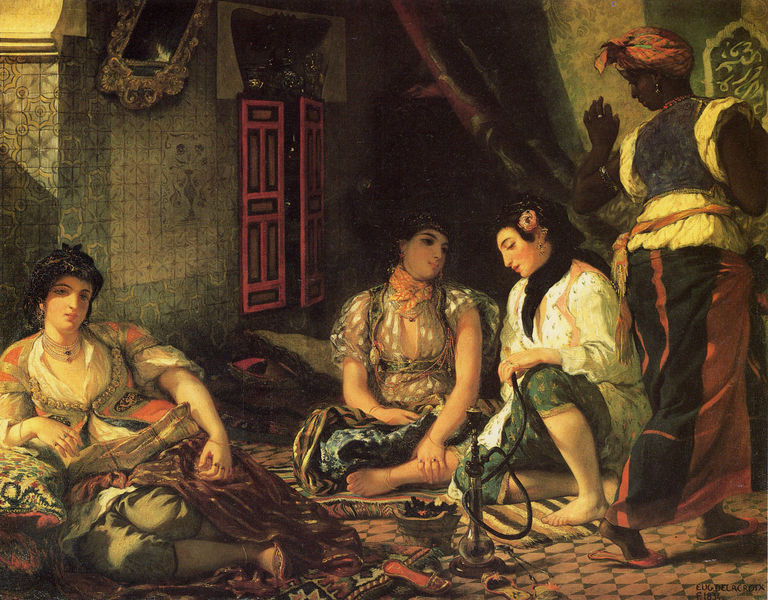
Titel: Frauen von Algier in ihrem Gemach
Künstler: Eugène Delacroix
Standort: Paris
Institution: Musée du Louvre
Schlagwörter: blau, dunkel, gemälde, gruppe, mann, schatten, weiß, frauen, gelb, grün, menschen, mädchen, sitzen, blume, blumen, bunt, fenster, frau, hintergrund, kleid, kleider, köpfe, licht, orange, raum, rücken, schmuck, schwarz, tür, zimmer, rose, rot, expressionismus, gesellschaft, rock, teppich, hose, jung, wand, arme, bluse, diener, dienerin, gesicht, kleidung, rahmen, bildnis, signatur, spiegel, vorhang, boden, gold, haare, interieur, sitzend, stoff, tücher, drei, gewänder, seide, ofen, füße, schrift, liegen, schuhe, hosen, blusen, afrika, kette, türe, kissen, polster, tapete, kopftuch, pfeife, flügeltüre, liegend, schriftzeichen, ring, halskette, exotik, exotisch, tor, punkte, fussboden, barfuss, afrikanerin, neger, schwarze, eingang, ringe, orient, orientalisch, hocken, fliesen, ketten, kacheln, schuh, wandschrank, arabisch, armband, harem, pantoffel, sklave, sklavin, mohr, orientteppich, teppisch, vorhand, orientalismus, odaliske, turban, pantoffeln, kolonialismus, kolonie, marokko, bediensteter, delacroix, shisha, wasserpfeife, fiktion, gender, eugene delacroix, nordafrika, musse, serail, eunuch, algerien, negerin, algerierinnen, dienr, euc, mohrin, nargileh, odalisken, raucherpfeife, srabisch, 1889, negrin, europäischer blick, gemder, trapete, frauen sklavin schwarz flügeltüre